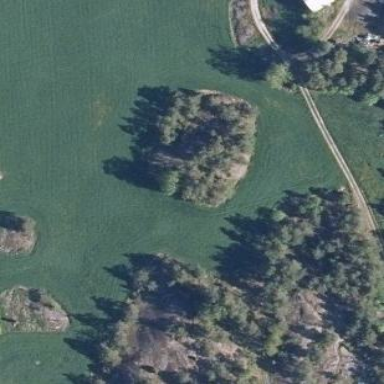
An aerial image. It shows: Landscape dominated by bare rock.